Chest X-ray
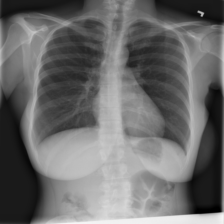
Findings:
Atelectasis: negative
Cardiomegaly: negative
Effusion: negative
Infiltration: positive
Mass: negative
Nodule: negative
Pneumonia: negative
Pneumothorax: negative
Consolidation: negative
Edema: negative
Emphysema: negative
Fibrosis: negative
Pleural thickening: negative
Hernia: negative